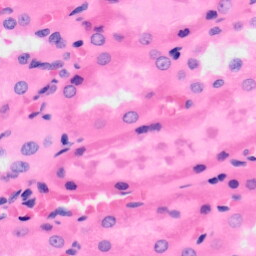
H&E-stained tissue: Kidney